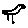
Label: bird